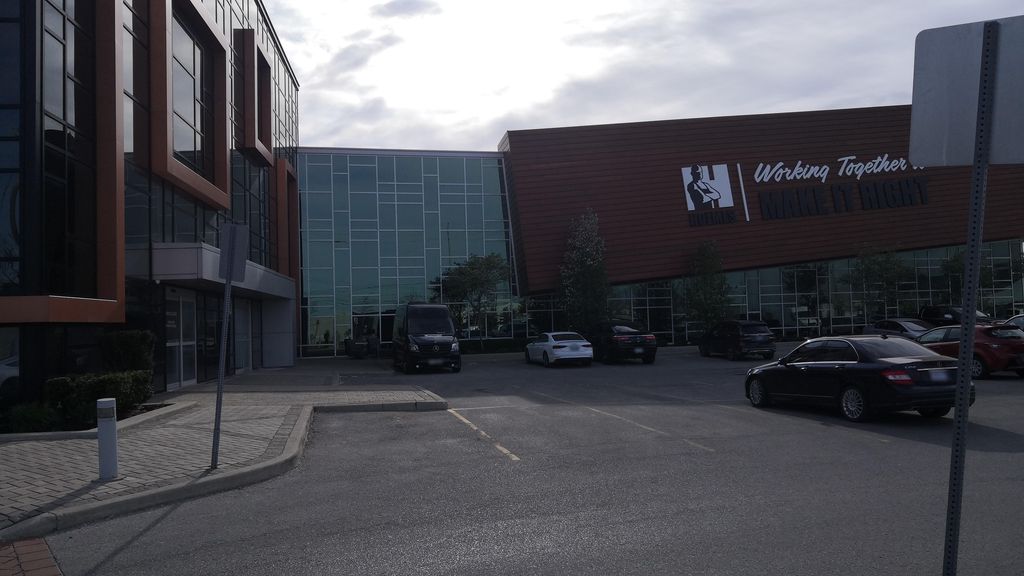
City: toronto